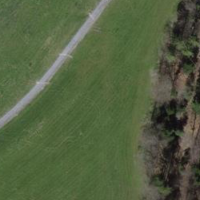
EUNIS habitat code: 25
Species observed at this site:
Araneus diadematus
Impatiens parviflora